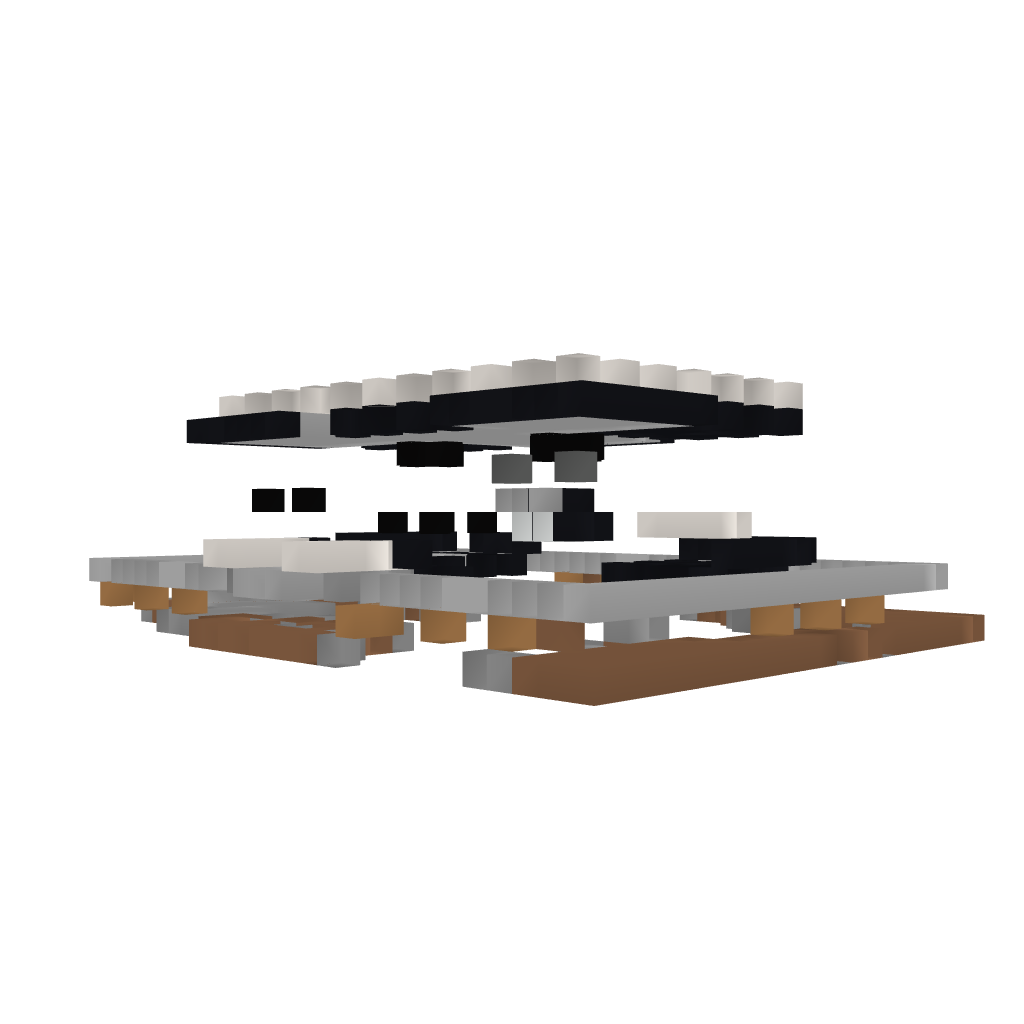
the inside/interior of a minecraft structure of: Modern House #1